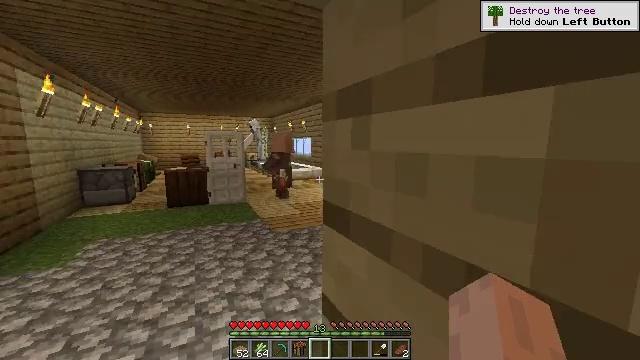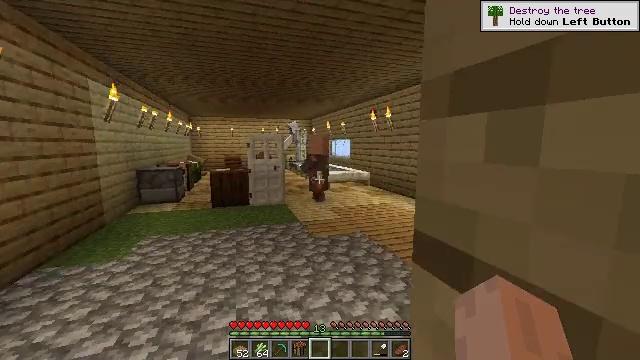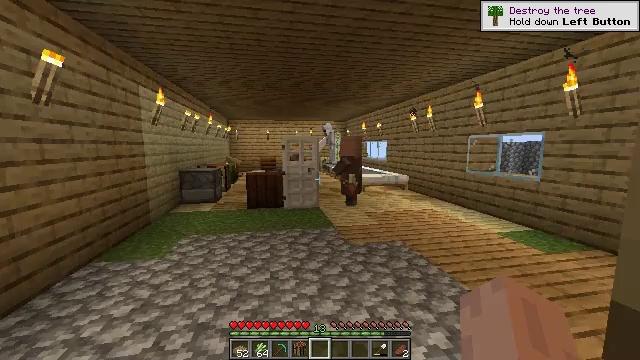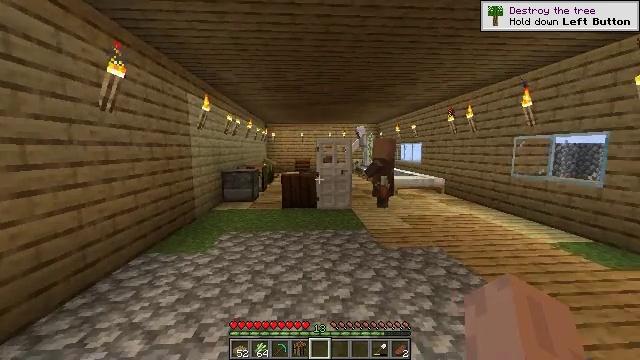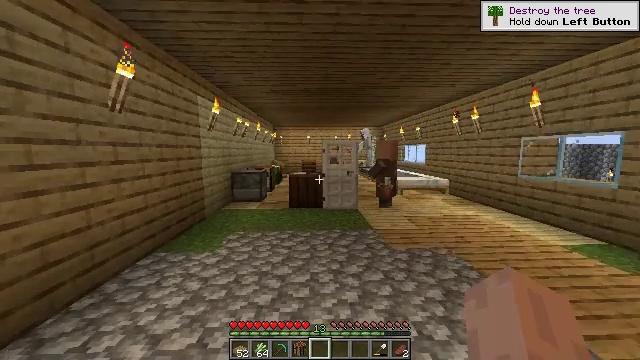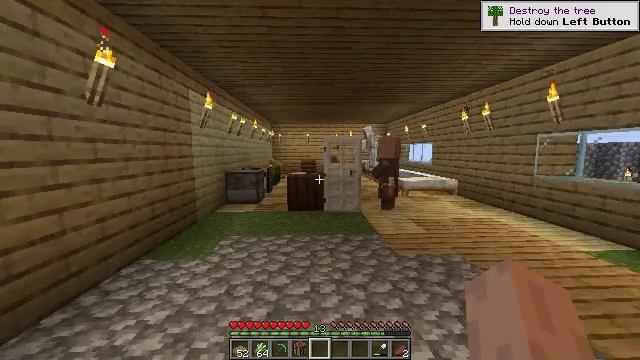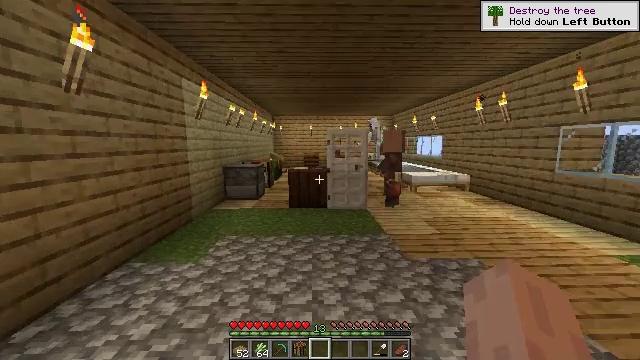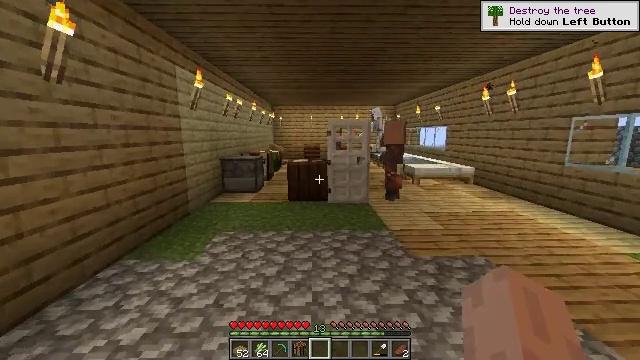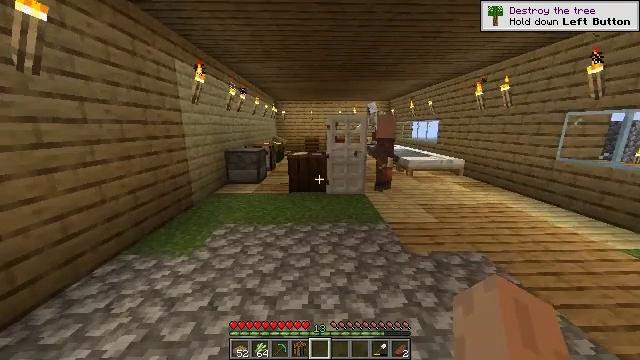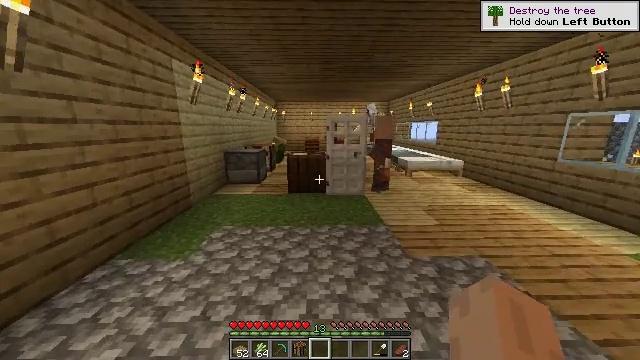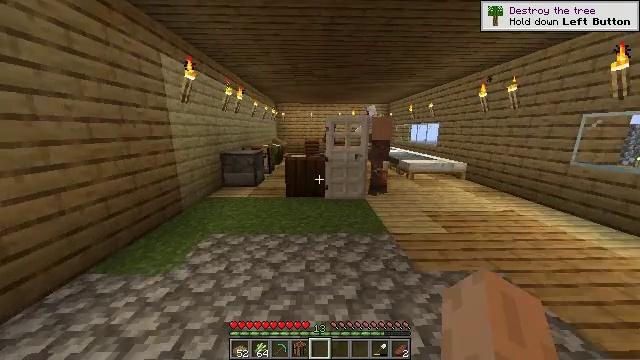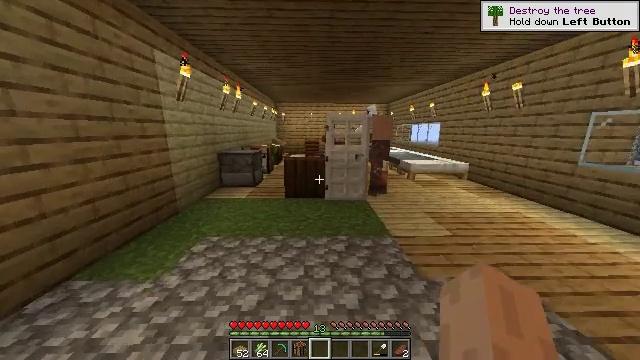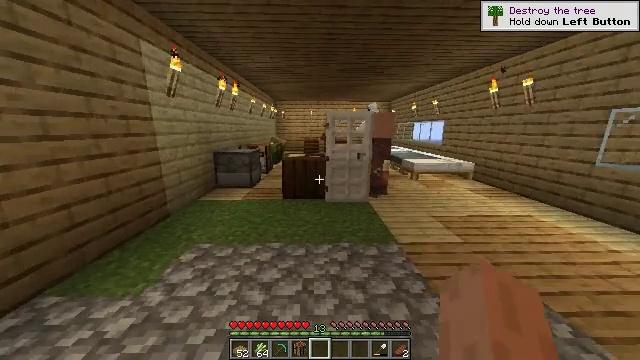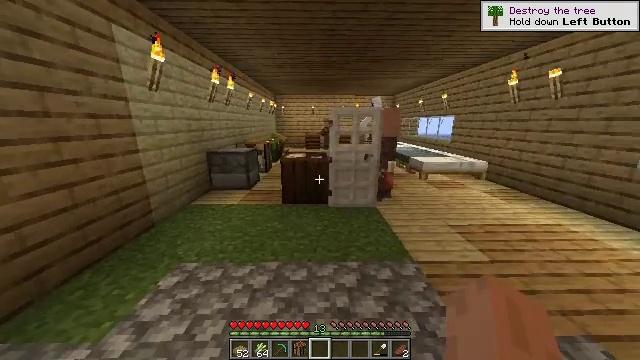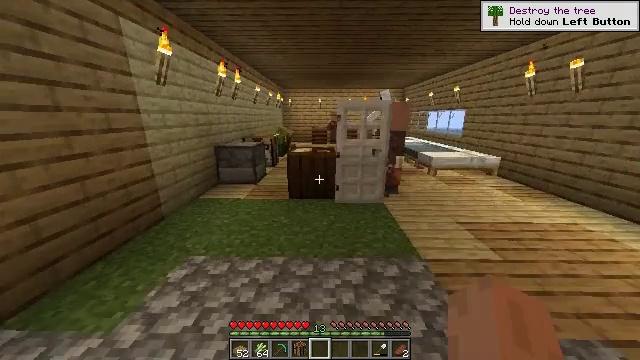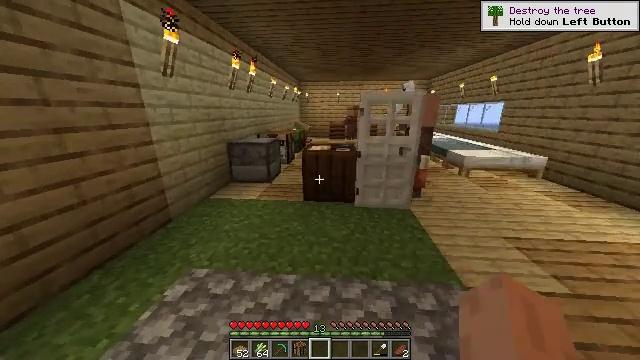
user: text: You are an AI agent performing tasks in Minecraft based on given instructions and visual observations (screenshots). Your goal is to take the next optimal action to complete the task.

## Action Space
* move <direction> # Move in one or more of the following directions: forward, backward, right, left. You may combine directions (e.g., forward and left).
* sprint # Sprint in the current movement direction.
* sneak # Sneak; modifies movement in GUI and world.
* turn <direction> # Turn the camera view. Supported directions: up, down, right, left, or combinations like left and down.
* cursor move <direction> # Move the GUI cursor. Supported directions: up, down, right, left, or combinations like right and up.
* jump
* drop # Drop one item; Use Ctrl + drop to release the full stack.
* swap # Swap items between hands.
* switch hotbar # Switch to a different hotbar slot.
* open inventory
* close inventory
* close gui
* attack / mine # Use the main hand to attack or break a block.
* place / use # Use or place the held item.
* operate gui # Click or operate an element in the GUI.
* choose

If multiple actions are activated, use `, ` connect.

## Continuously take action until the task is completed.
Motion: motion action
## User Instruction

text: Get a white carpet by placing wool in the crafting table.
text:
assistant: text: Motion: move forward, sprint, turn left
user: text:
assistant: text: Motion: move forward, sprint, turn left
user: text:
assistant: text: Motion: move forward, sprint, turn left
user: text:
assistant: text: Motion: move forward, sprint, turn left
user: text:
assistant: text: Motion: move forward, sprint
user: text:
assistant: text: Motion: move forward, sprint, turn down
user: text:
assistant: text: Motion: move forward, sprint, turn down
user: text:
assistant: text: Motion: move forward, sprint, turn down
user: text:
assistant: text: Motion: move forward, sprint
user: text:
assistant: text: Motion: move forward, sprint
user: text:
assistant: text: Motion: move forward, sprint
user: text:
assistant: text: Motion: move forward, sprint
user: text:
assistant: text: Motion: move forward, sprint, turn down
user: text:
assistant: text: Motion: move forward, sprint, turn left and down
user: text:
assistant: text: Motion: move forward, sprint, turn left and down
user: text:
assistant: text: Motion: move forward, sprint, turn left
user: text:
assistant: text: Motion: move forward, sprint, turn left
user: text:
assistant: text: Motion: move forward, sprint
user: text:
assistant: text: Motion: move forward, sprint
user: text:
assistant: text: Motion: move forward, sprint
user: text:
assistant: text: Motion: move forward, sprint
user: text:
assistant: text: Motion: move forward, sprint
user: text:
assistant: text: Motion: move forward, sprint
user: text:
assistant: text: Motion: move forward, sprint
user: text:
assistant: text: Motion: move forward, sprint, turn right
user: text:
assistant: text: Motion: move forward, sprint, turn right
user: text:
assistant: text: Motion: move forward, sprint
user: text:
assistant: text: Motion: move forward, sprint
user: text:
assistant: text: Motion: move forward, sprint
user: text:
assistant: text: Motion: move forward, sprint, turn right